Question: Under the column 'Recent Activity' on a Bitbucket repo, there's the following entry:

What does this mean?
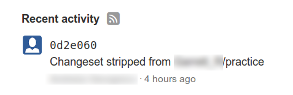
Answer: > Changeset stripped from '<repo-name>'
is Bitbucket parlance for
> this commit used to be in the history of '<repo-name>', but has since been deleted by a force push.
You can reproduce the situation in a toy repository. Create an empty repository on Bitbucket, clone it, then 'cd' to the clone's root directory and run the following:
'''
# create a first commit
$ touch README
$ git add README
$ git commit -m "add README"
$ git push -u origin master
# create a second commit
$ printf "hello world
" > README
$ git commit -am "modify README"
$ git push
# "delete" the second commit
$ git reset --hard master^
$ git push --force
'''
In the remote repo, under Recent history, the second commit (now deleted) will be marked as '<repo-name>':